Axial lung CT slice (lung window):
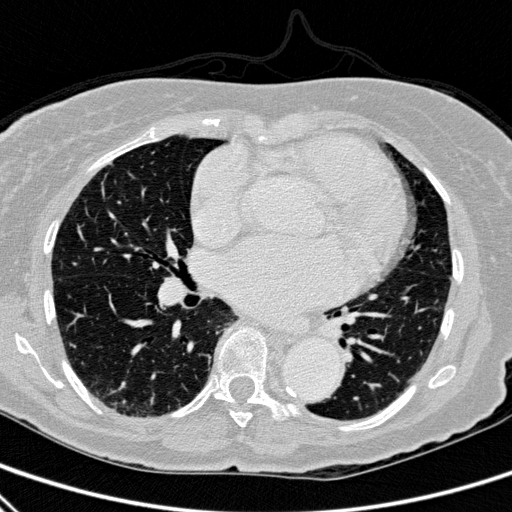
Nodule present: no